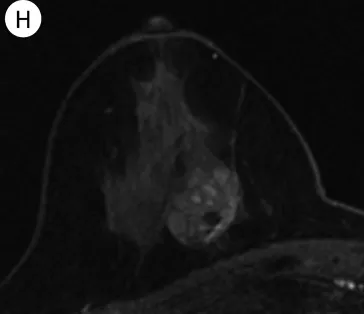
Pre-NAC imaging examinations of the right breast tumor (Fig. 1A-G). Internal mammary lymph node. Yellow arrow) in positron emission tomography-computed tomography (PET-CT) imaging. Post-NAC imaging examinations of the right breast tumor (Fig.
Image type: radiology (mri)